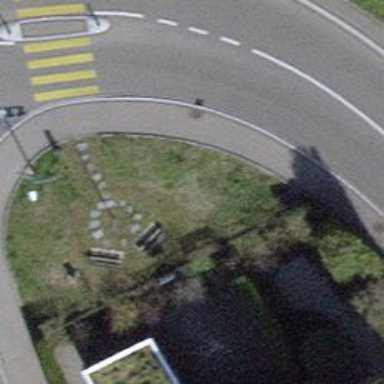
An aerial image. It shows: Bench.